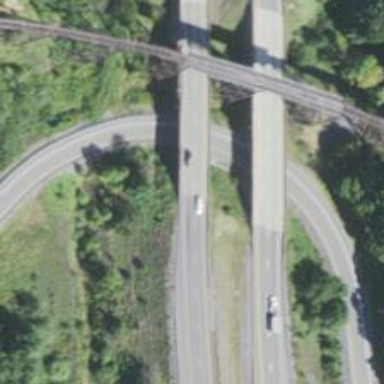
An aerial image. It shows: Motorway bridge.